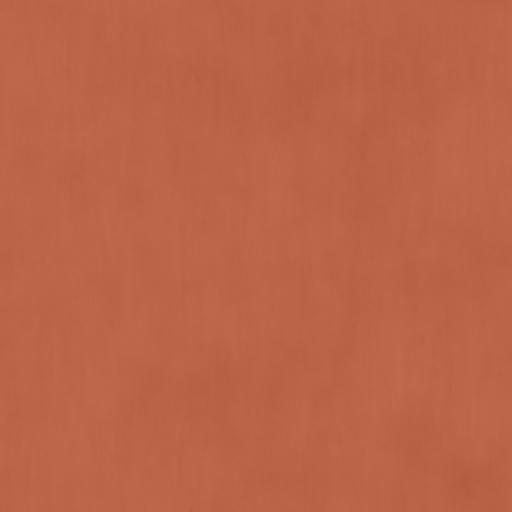
Tags: bright clay orange